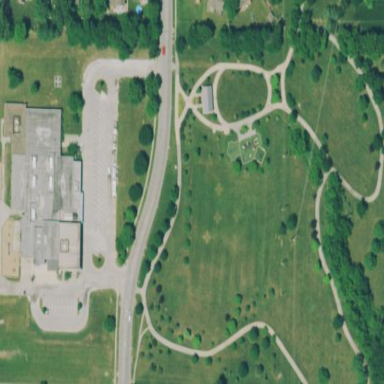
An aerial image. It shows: Park.